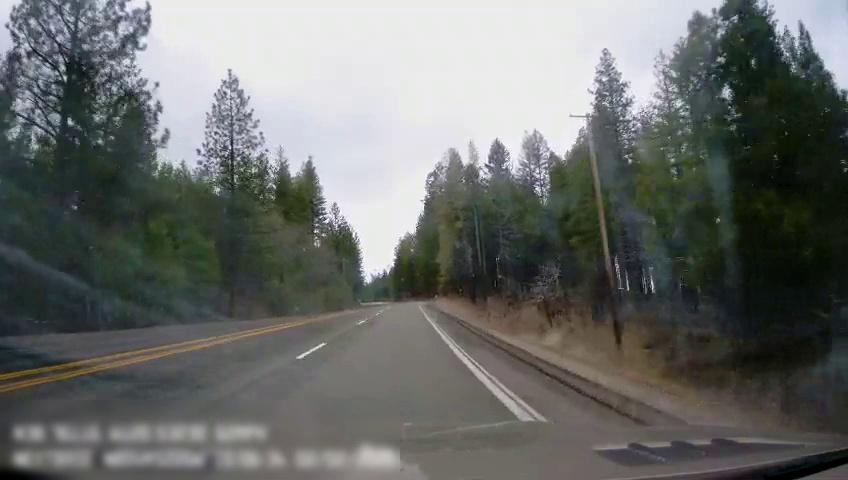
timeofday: Day
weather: Cloudy
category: Drivable Space
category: Lanes | Opposite Lane
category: Lanes | Alternate Lane
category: Lanes | Current Lane
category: Lanes | Current Lane